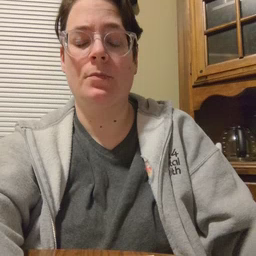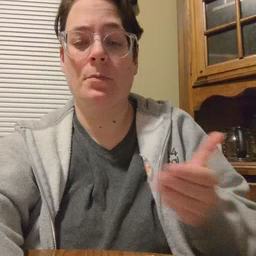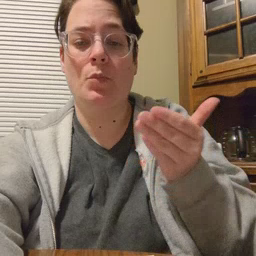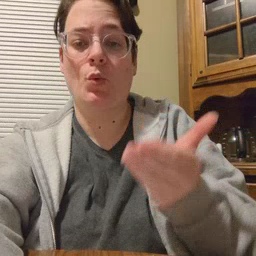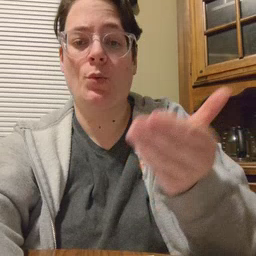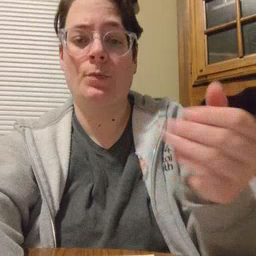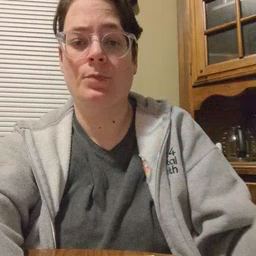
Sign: boat